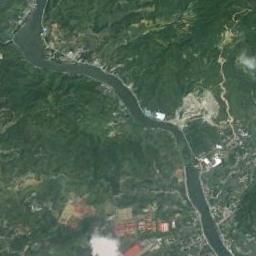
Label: river